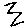
Label: zigzag